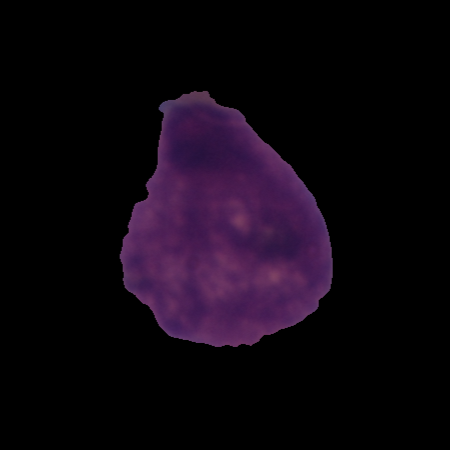
Label: cancer